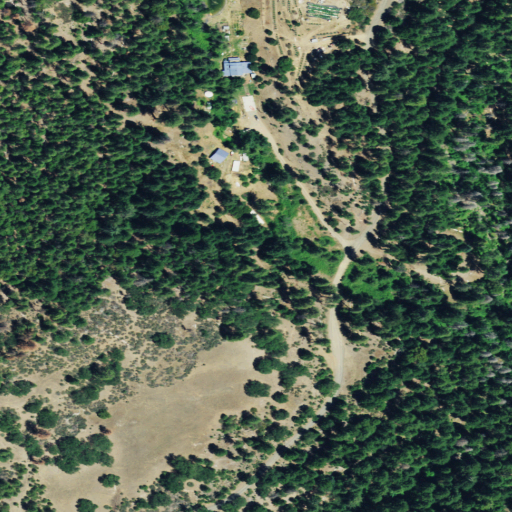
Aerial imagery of valley in California named Alder Gulch containing evergreen forest, shrub, and open development